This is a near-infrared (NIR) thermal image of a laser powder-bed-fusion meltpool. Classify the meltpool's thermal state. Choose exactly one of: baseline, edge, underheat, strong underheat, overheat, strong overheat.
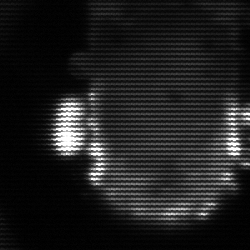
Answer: baseline